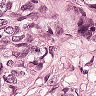
Metastatic tissue present: yes